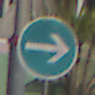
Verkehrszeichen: VorgeschriebeneFahrtrichtungHierRechts
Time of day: MorningAfternoon
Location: Outdoor (Special)
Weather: PartlyCloudy
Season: NotSpecified
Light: Natural